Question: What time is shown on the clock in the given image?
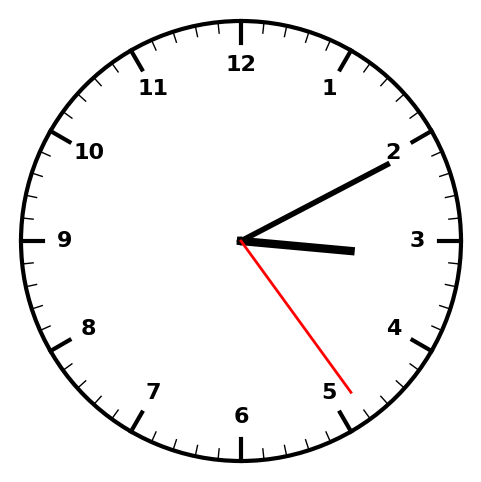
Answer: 03:10:24